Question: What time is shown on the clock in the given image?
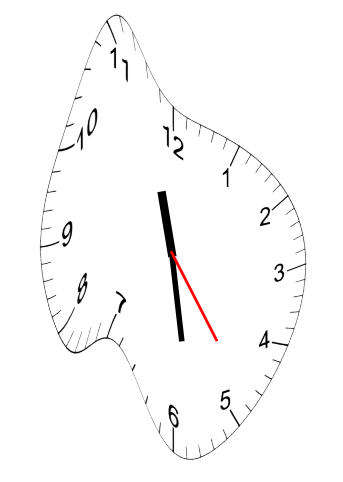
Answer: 11:28:24